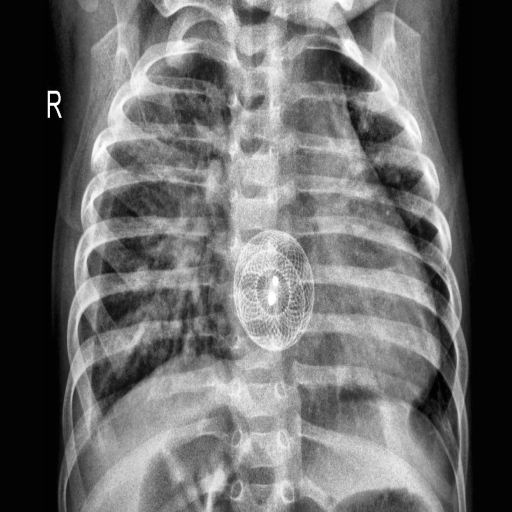
Finding: PNEUMONIA